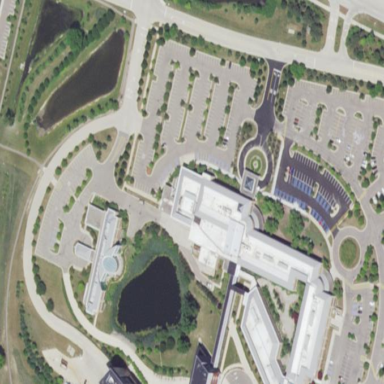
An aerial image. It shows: Hospital building.